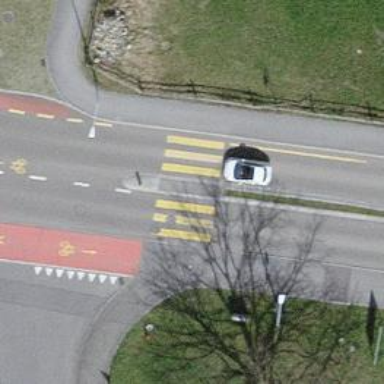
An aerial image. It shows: Pedestrian crossing with zebra markings on the footway.